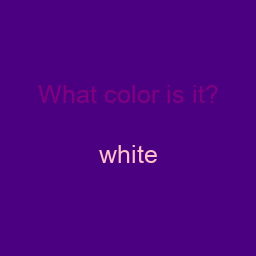
Color: pink
Color name shown: white
Background color: indigo
Question text color: purple